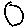
Label: moon